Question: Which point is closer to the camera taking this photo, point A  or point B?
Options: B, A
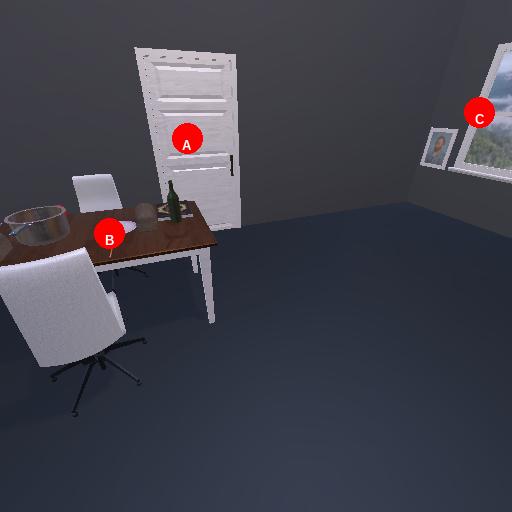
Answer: B